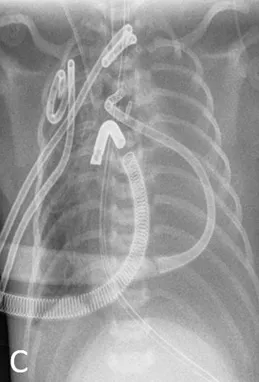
C
) X-ray after cannulation for extracorporeal life support (ECLS).
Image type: radiology (x_ray)